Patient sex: M
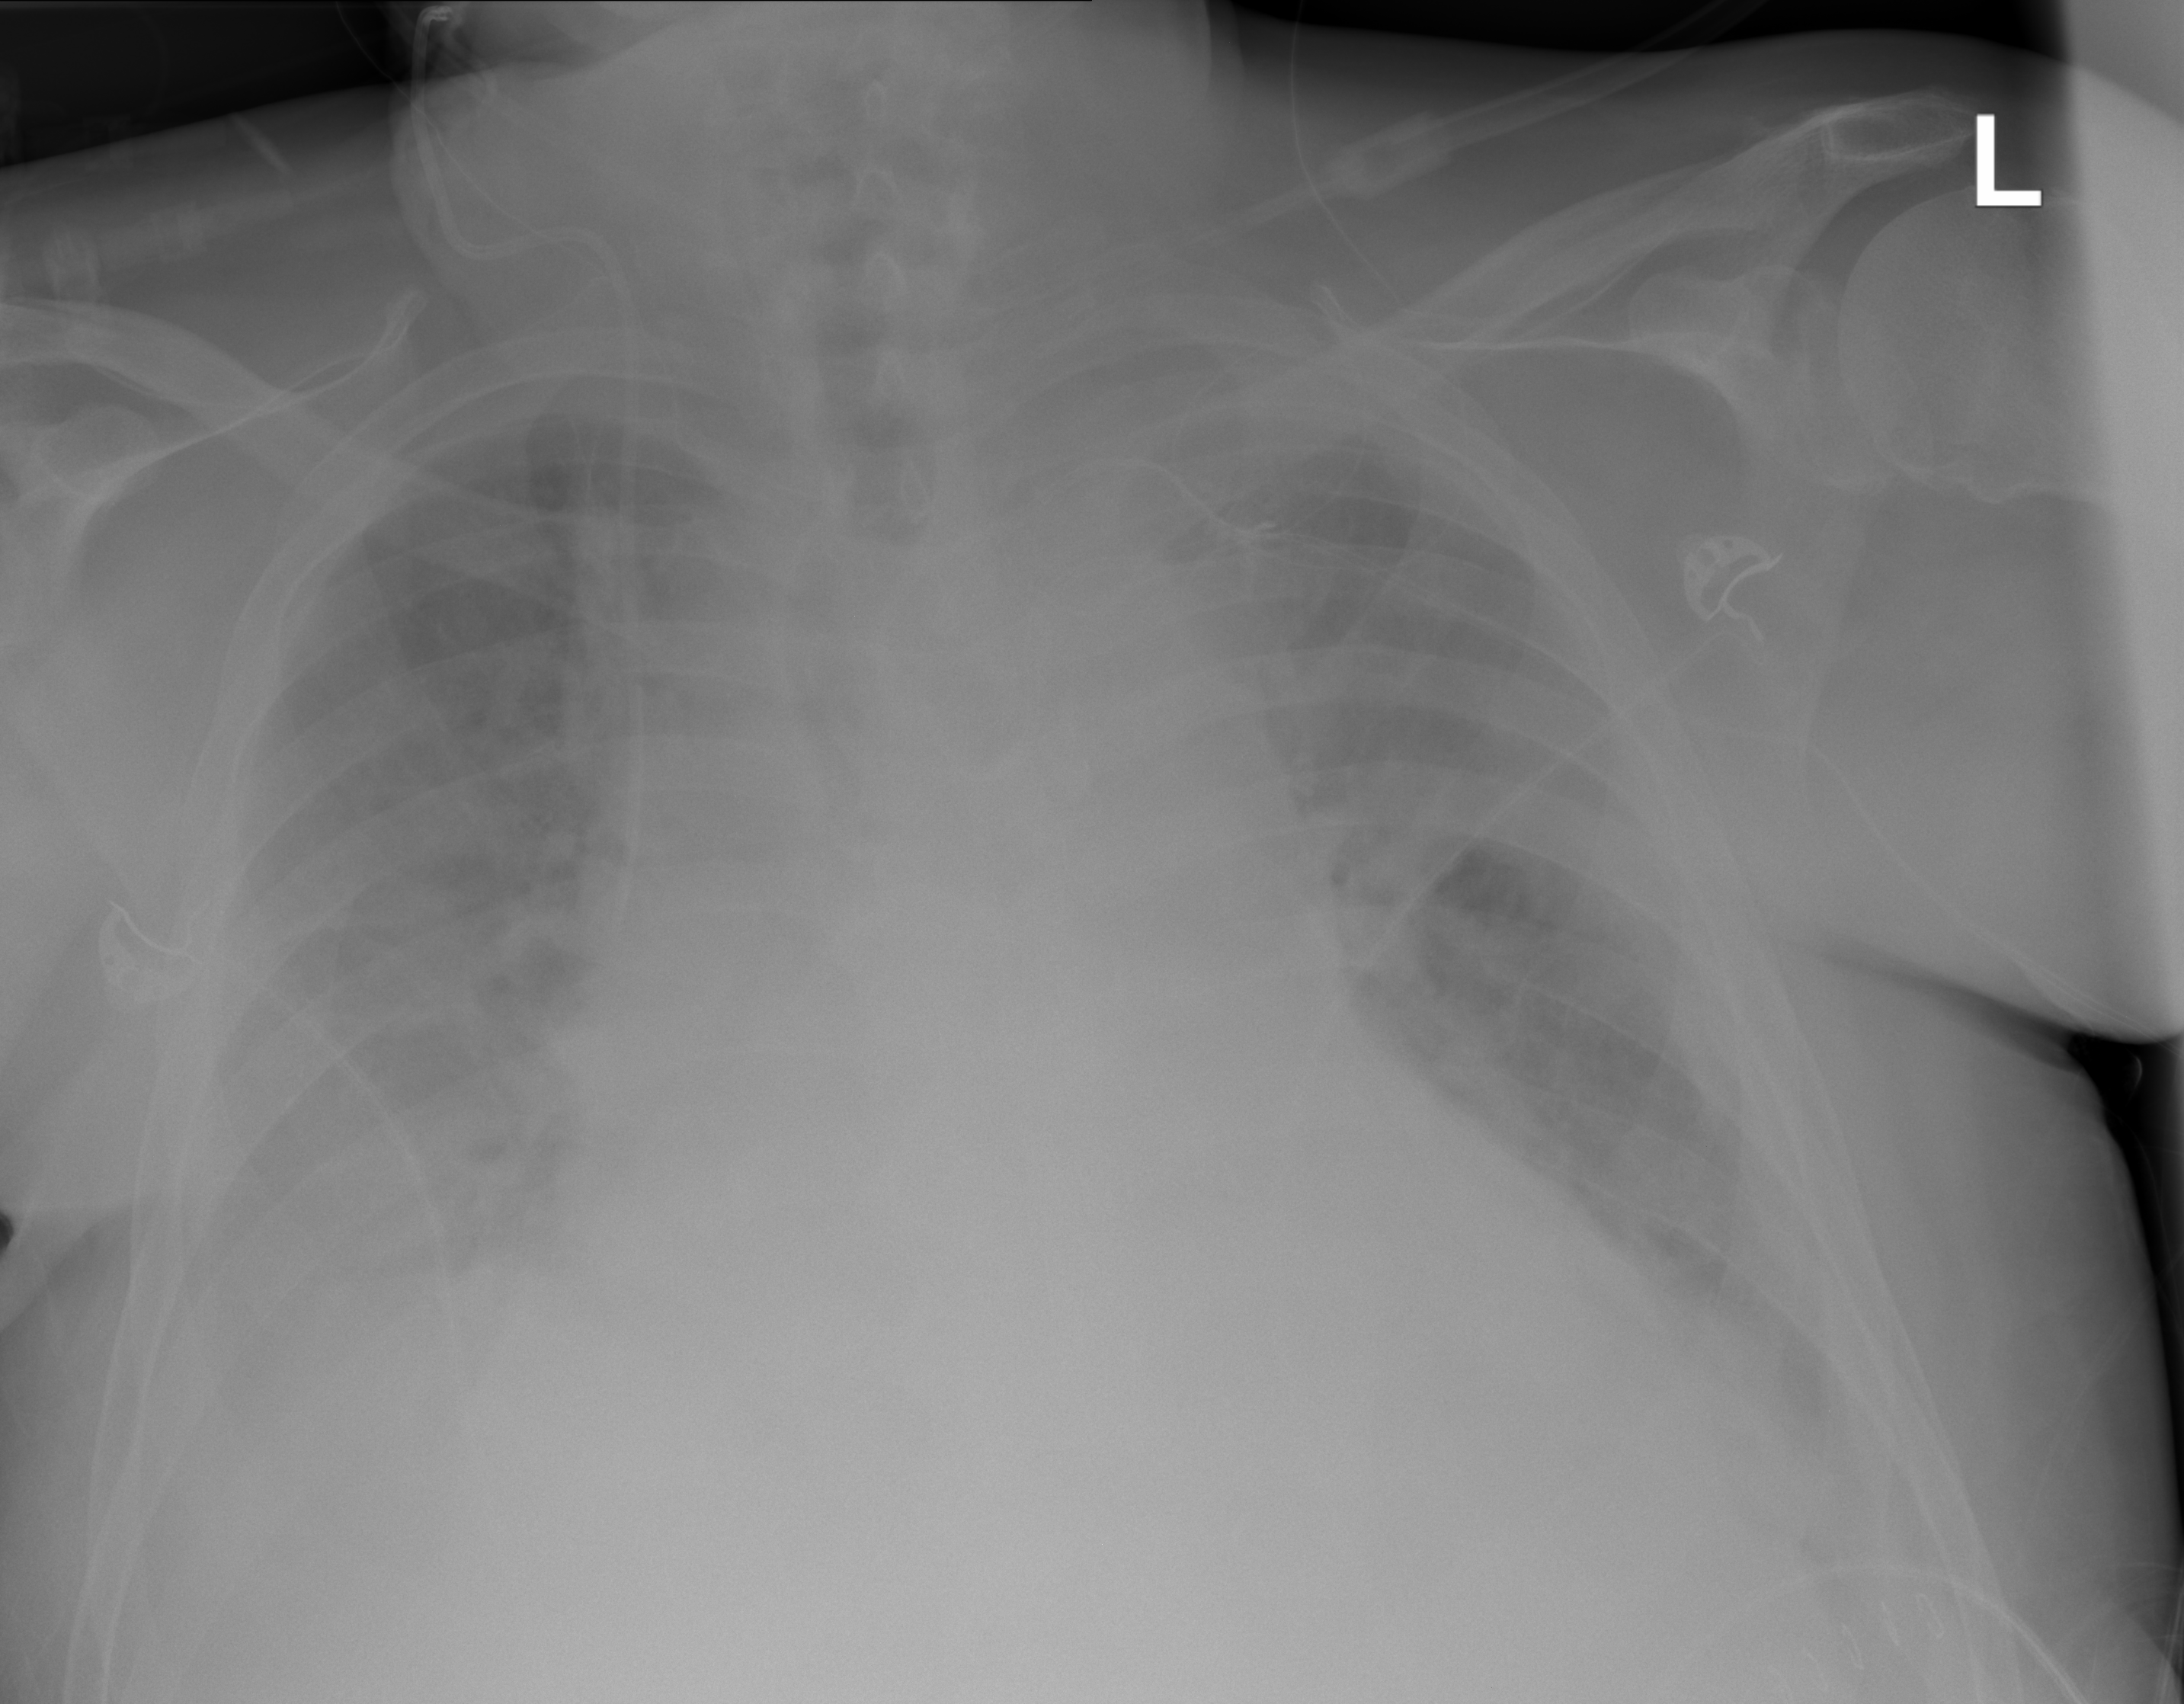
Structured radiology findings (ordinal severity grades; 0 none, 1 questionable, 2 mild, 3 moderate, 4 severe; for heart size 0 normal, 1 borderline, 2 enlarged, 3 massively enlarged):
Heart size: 3
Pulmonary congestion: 3
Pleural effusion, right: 3
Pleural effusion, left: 3
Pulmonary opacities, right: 0
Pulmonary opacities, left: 0
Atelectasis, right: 2
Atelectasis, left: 2